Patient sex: M
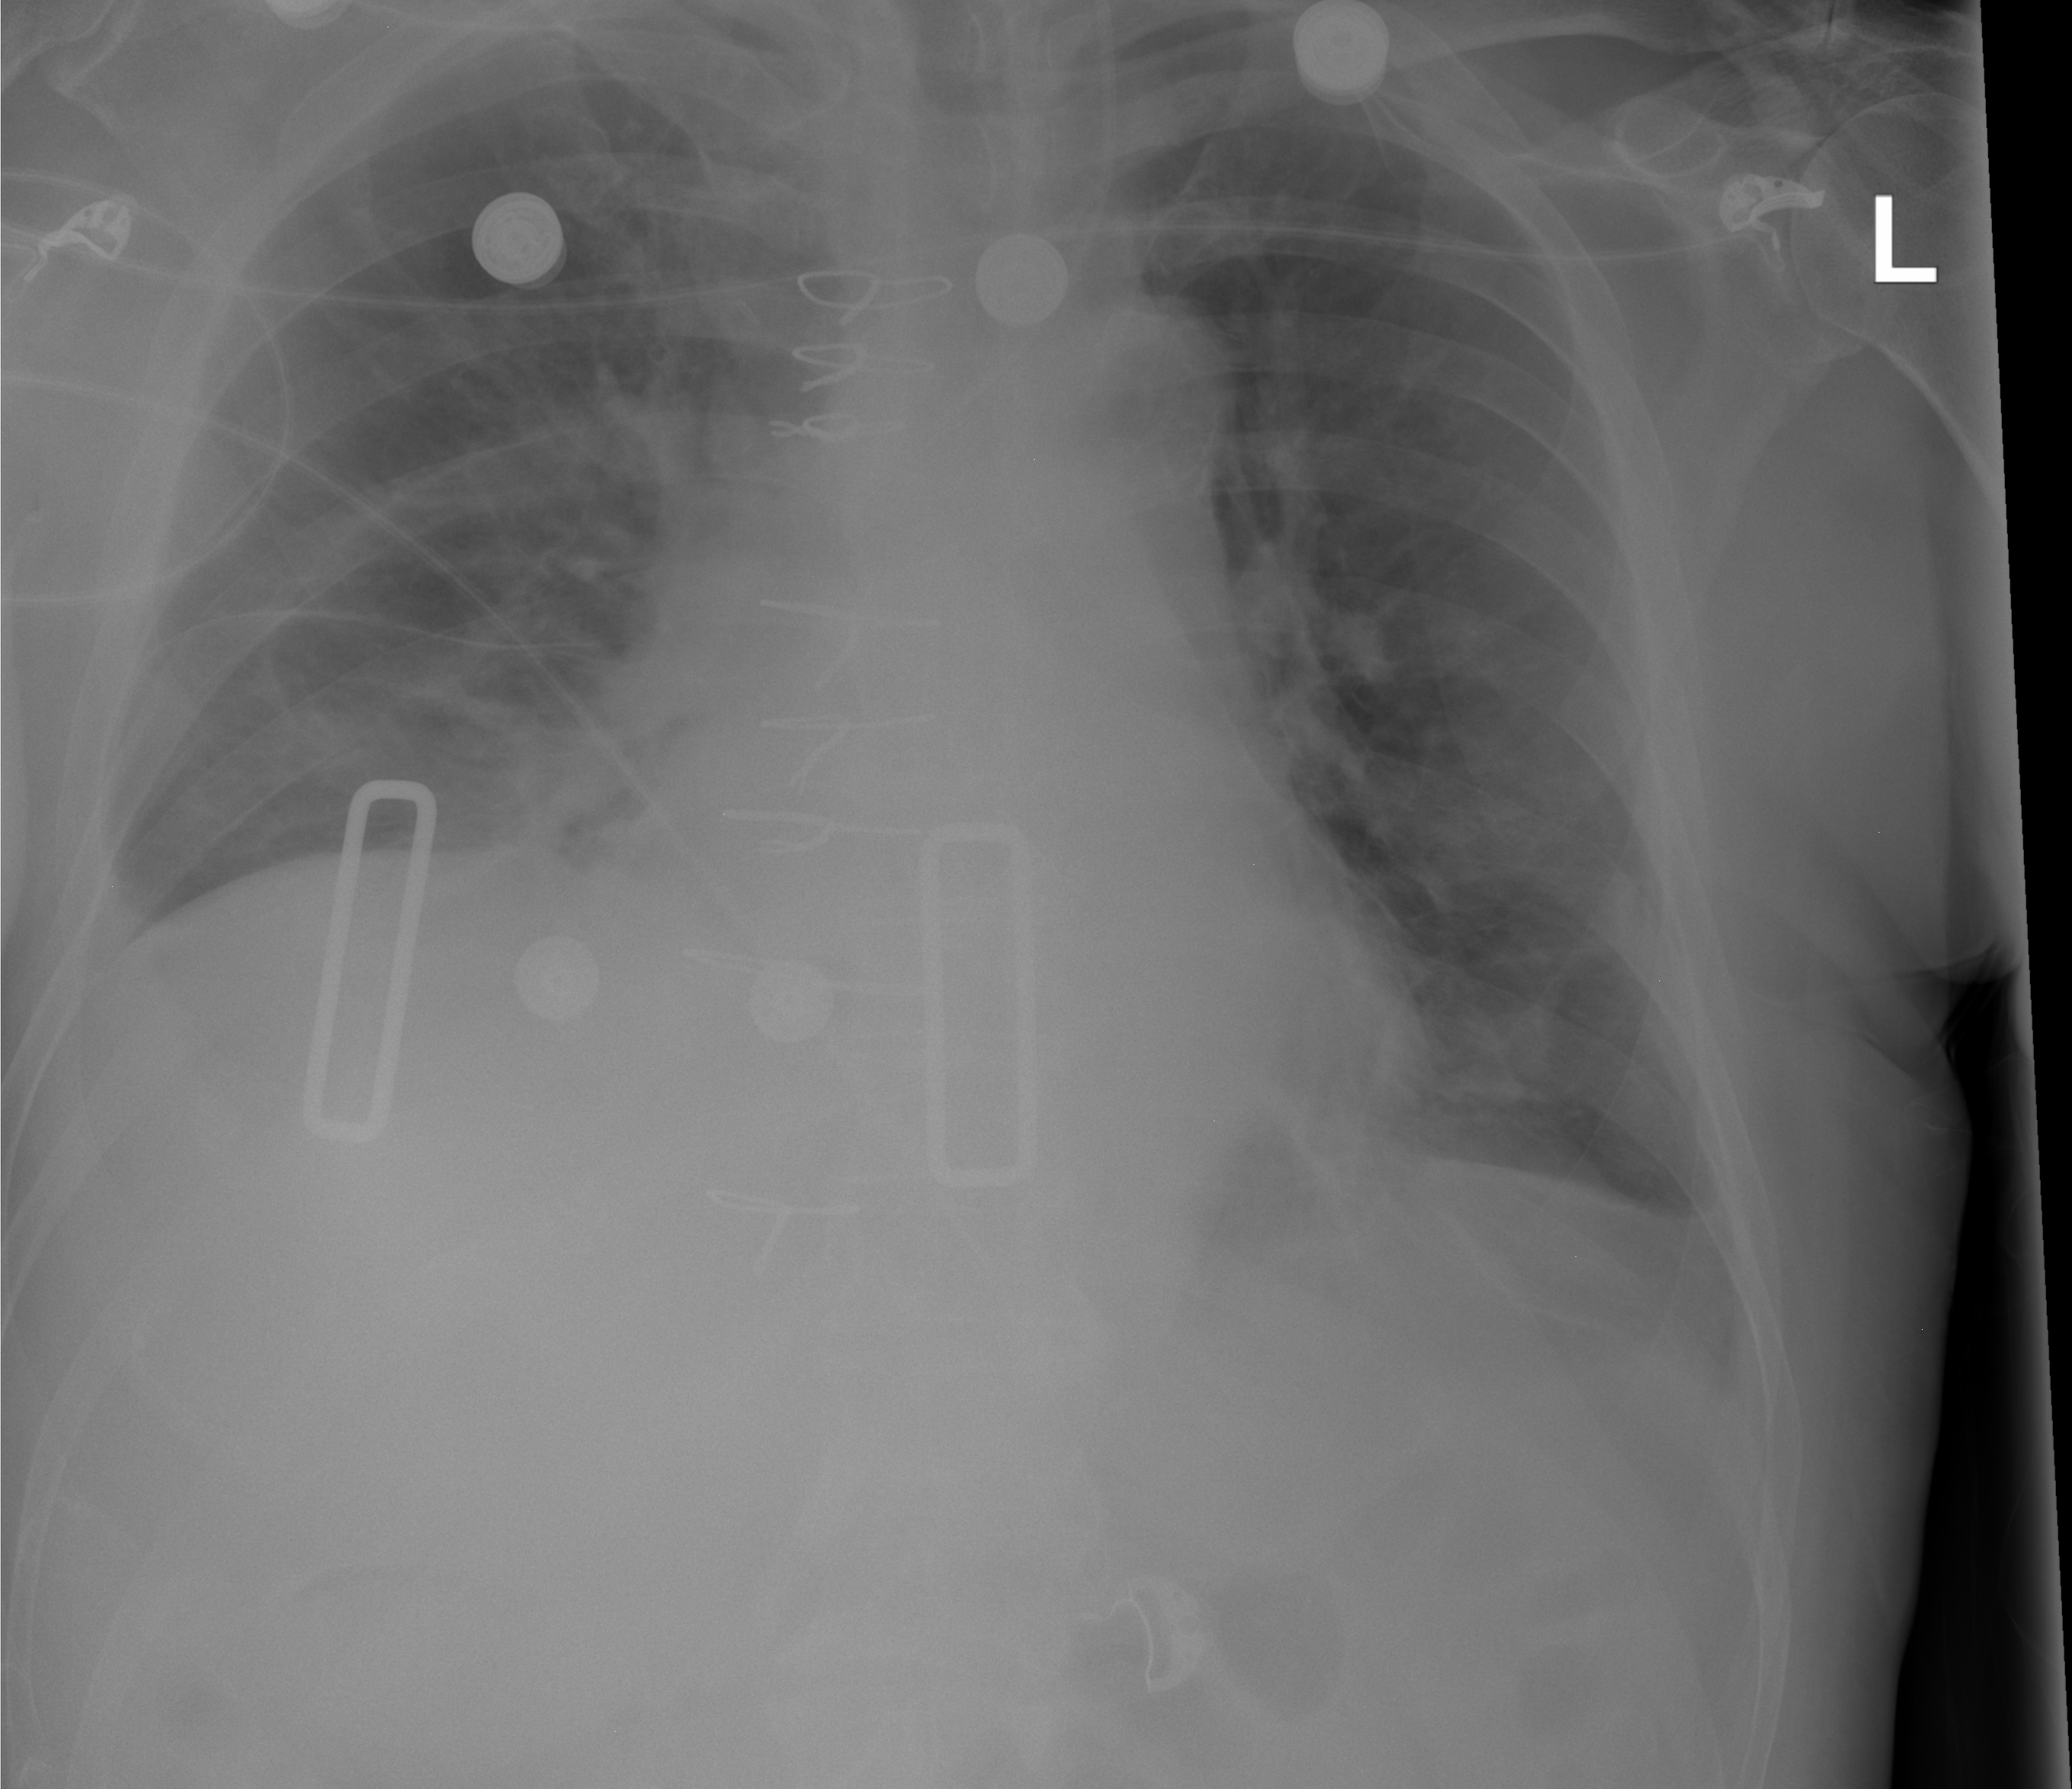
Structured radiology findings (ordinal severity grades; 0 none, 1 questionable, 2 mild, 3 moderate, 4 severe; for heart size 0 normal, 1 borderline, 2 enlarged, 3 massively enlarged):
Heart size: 1
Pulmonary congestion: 3
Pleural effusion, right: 2
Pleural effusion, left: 2
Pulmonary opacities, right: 3
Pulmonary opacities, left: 2
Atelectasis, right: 2
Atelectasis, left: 2